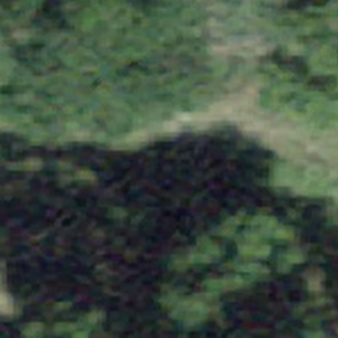
Label: other